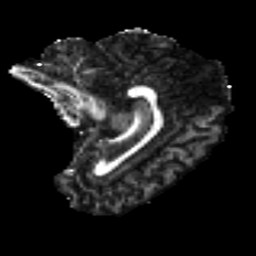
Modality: FA
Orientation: sagittal
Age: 52
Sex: female
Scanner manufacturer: ge
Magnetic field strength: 3 T
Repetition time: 7.8 s
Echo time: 0.0606 s